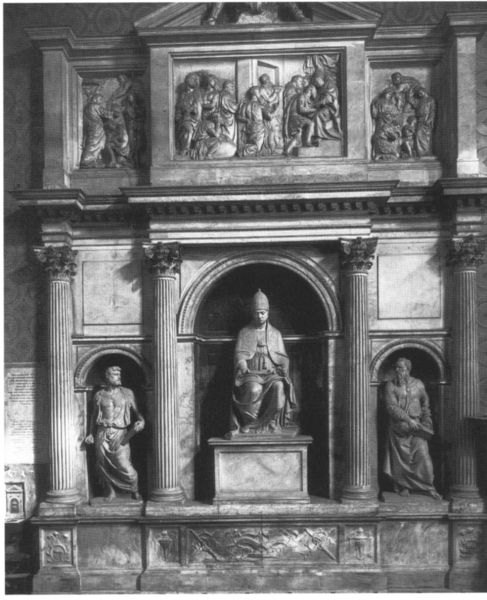
Titel: Grabmal Papst Leos X.
Künstler: Baccio Bandinelli
Standort: Rom, S. Maria sopra Minerva (EU - I - Latium)
Schlagwörter: männer, säule, säulen, sockel, stein, skulptur, relief, sitzt, grab, grabmal, bischoff, bildfeld, esockel